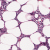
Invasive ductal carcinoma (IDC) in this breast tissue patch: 1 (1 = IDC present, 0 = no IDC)